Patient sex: M
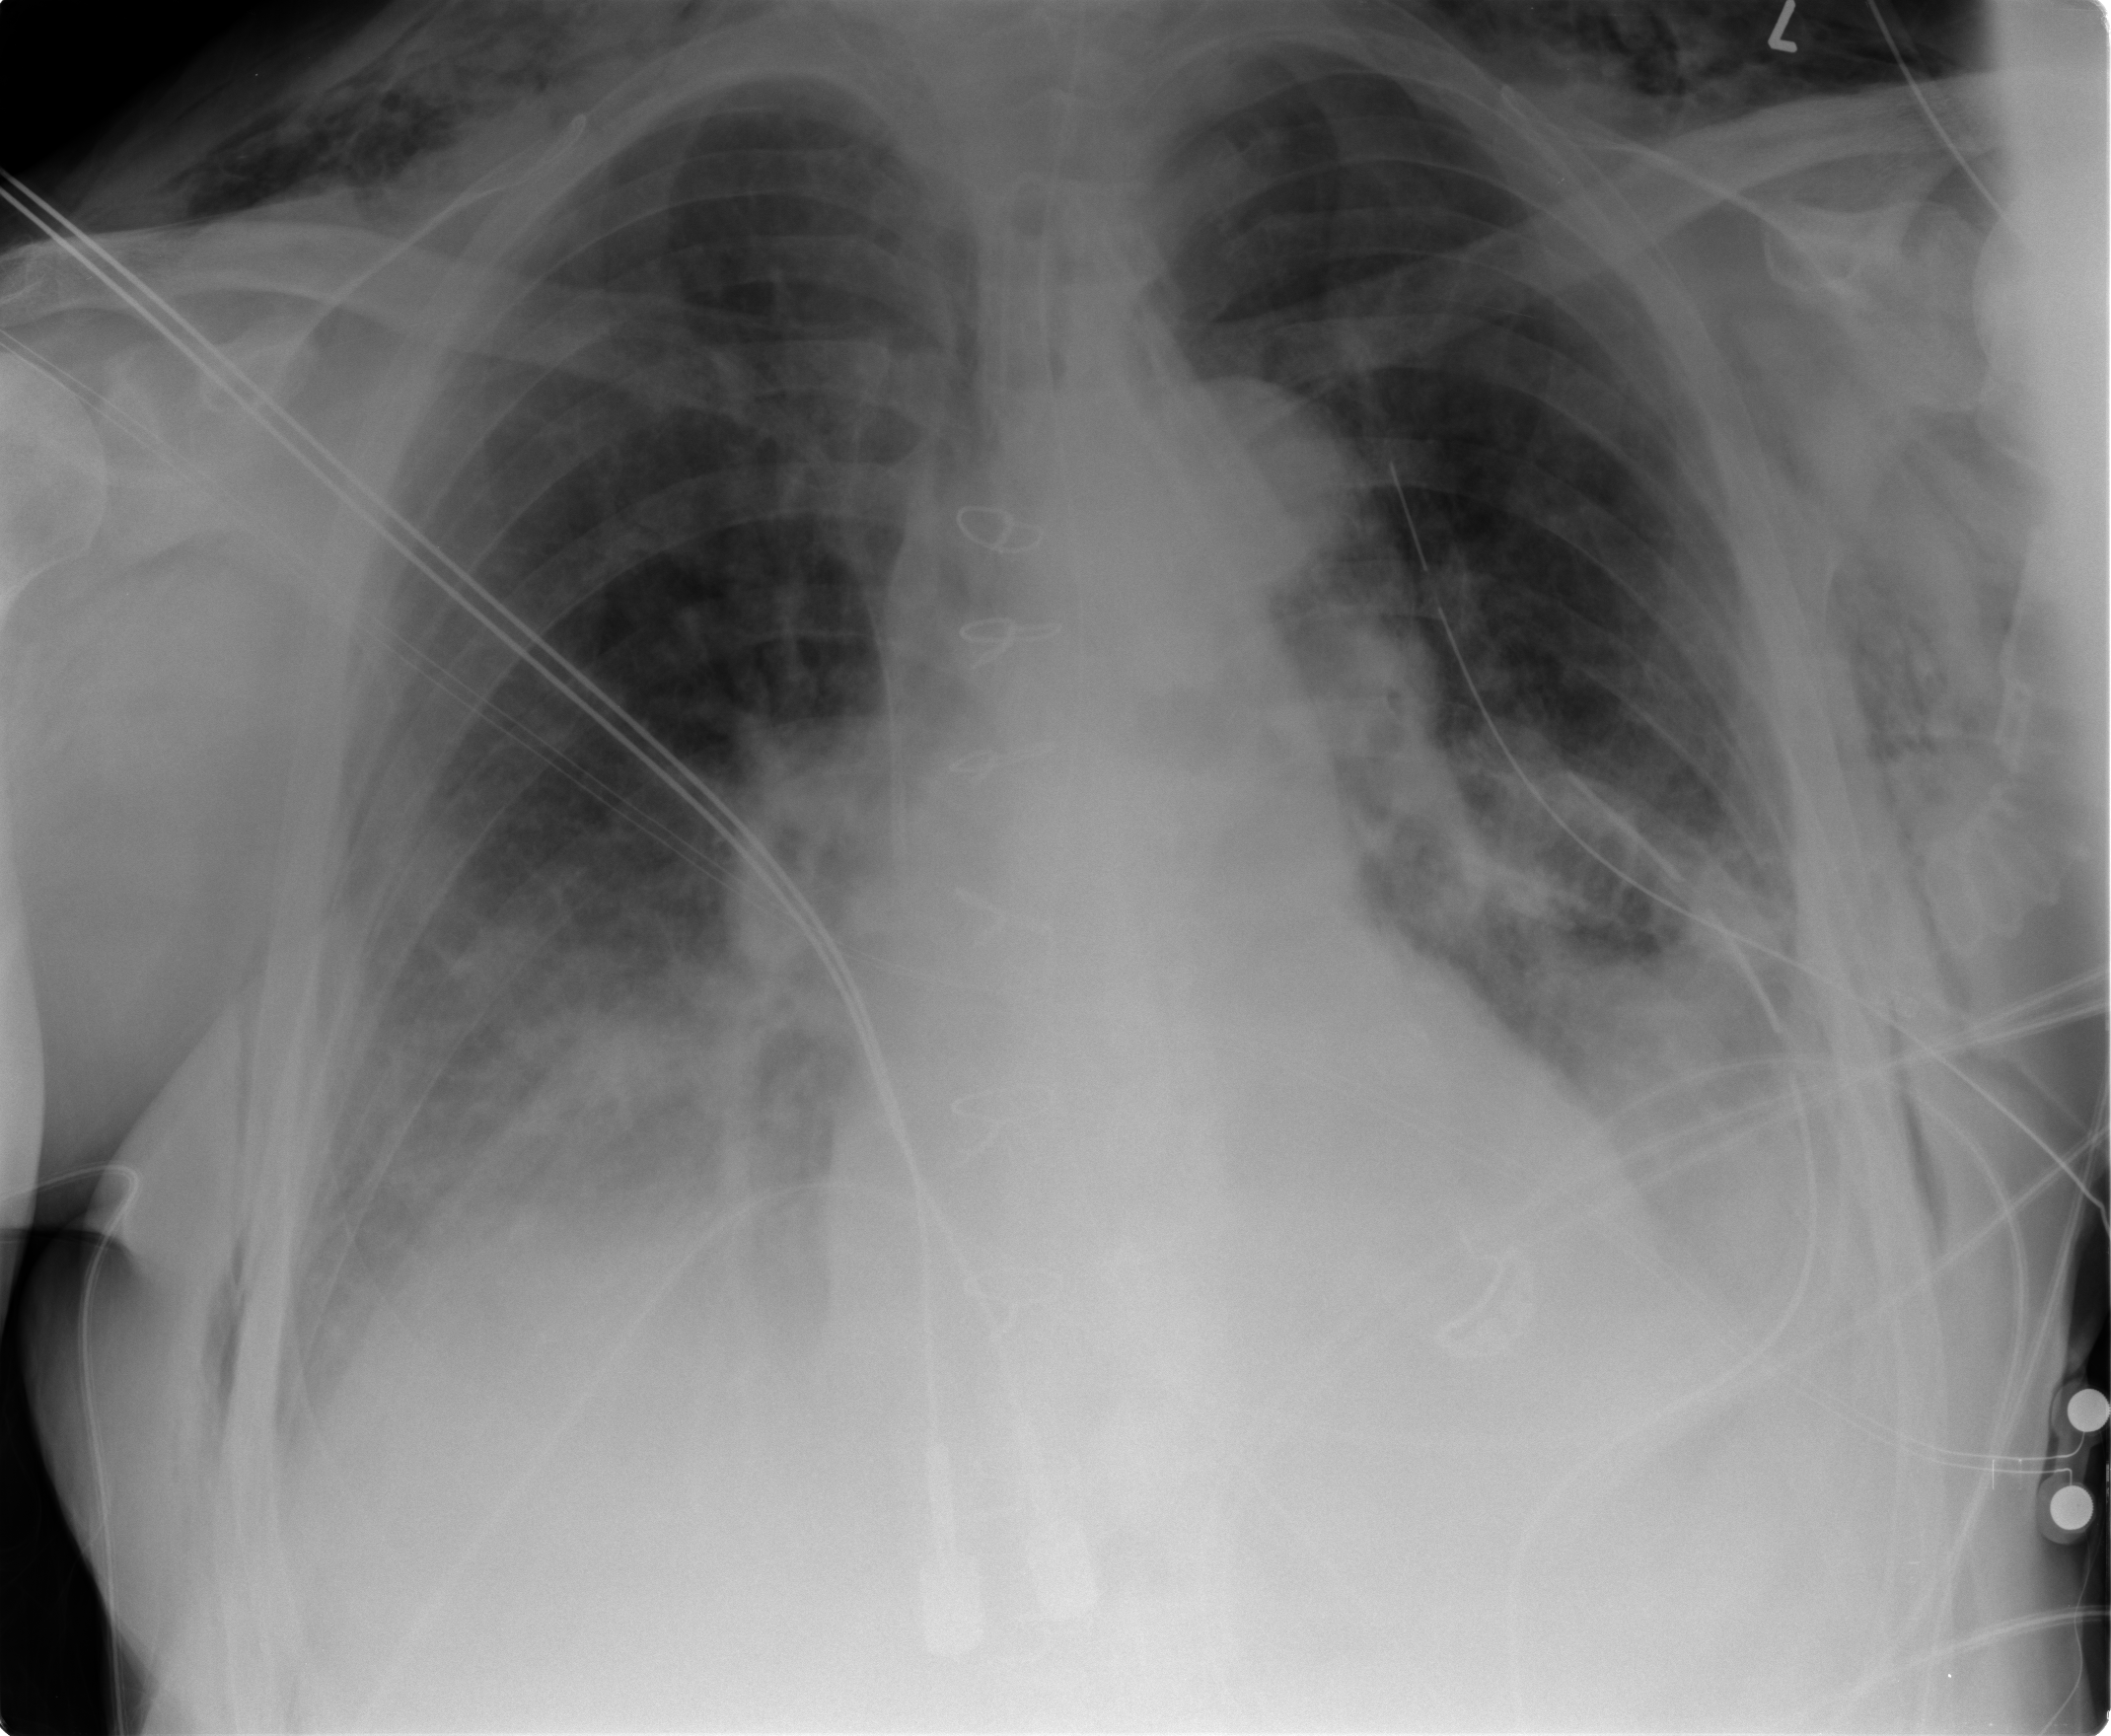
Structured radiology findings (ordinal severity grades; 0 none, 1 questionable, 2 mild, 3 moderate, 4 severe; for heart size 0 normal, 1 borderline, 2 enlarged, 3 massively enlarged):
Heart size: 0
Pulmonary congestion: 2
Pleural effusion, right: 2
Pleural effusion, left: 2
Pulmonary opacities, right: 2
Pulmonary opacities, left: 2
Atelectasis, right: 2
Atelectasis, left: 2